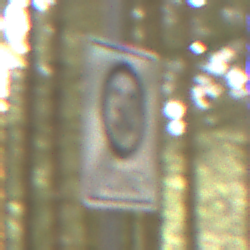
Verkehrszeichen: EndeZone30
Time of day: MorningAfternoon
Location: Outdoor (Nature)
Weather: Overcast
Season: Winter
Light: Natural